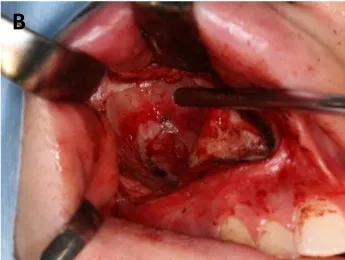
(B) Postoperative image after removal.
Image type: medical_photograph (other_medical_photograph)